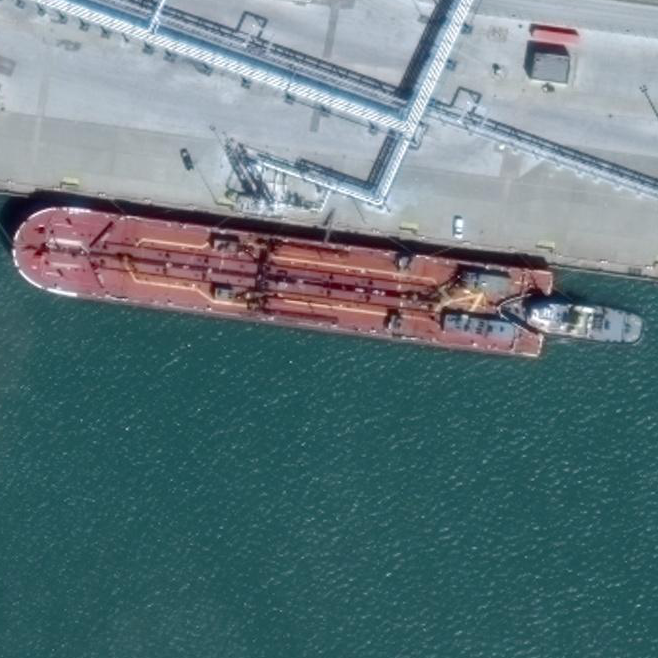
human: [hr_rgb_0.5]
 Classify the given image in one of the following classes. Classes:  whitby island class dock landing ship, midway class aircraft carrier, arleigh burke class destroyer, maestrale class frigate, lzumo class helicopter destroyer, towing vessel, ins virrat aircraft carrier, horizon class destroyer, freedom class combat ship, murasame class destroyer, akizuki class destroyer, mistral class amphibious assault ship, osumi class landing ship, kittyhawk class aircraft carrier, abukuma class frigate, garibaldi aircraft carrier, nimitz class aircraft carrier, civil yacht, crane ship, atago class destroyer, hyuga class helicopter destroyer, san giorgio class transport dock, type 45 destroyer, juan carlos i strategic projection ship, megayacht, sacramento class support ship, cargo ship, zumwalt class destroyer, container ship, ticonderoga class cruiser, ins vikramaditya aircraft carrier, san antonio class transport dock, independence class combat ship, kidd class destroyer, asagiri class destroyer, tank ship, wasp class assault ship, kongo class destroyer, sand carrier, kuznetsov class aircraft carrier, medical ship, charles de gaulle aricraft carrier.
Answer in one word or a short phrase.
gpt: Tank ship